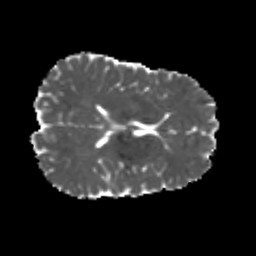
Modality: MD
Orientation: axial
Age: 21
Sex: male
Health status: healthy
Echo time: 0.074 s